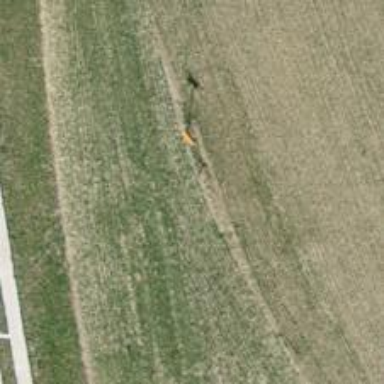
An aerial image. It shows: Pole supporting roof covering pipeline marker.